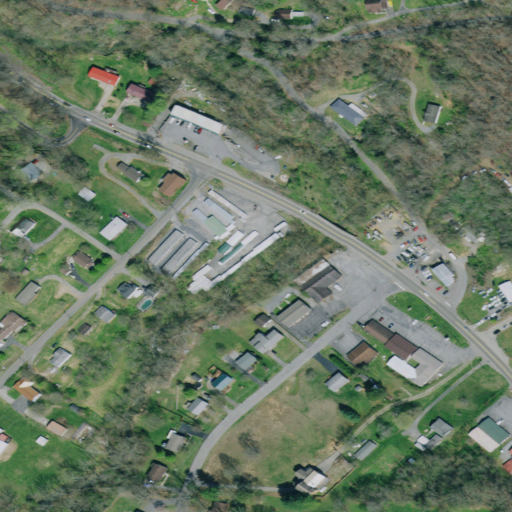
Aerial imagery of valley in Tennessee named Jackson Hollow containing open development, low intensity development, medium intensity development, pasture, deciduous forest, high intensity development, and grassland